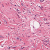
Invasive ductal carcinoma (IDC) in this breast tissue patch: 0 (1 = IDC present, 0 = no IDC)